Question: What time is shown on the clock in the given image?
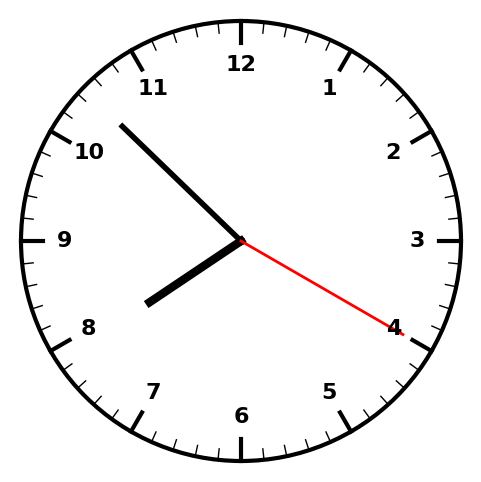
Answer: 07:52:20